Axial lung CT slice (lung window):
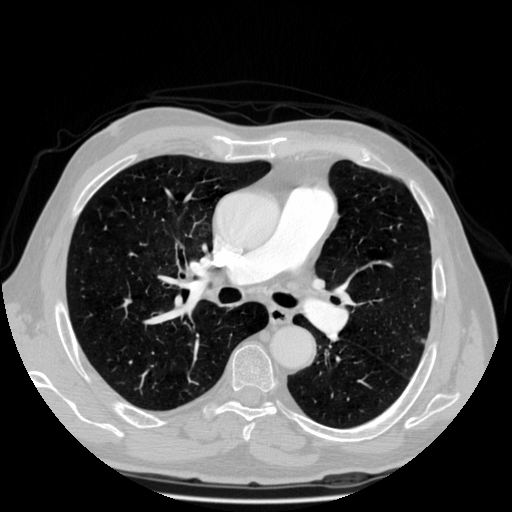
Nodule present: no